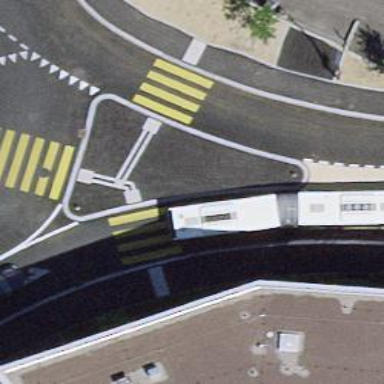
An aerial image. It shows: Footway located on traffic island.